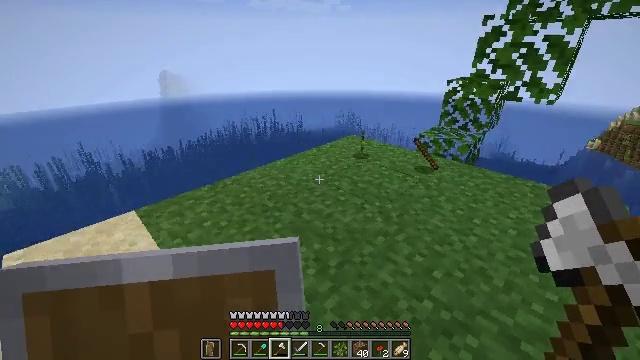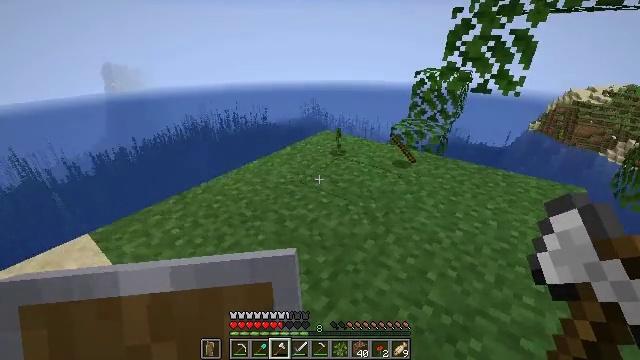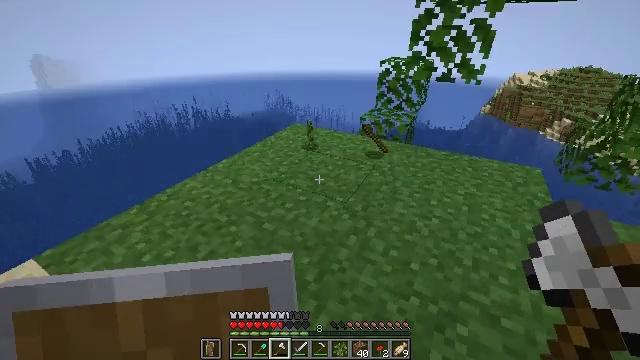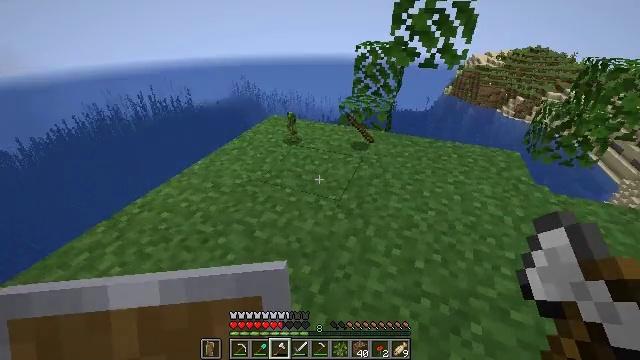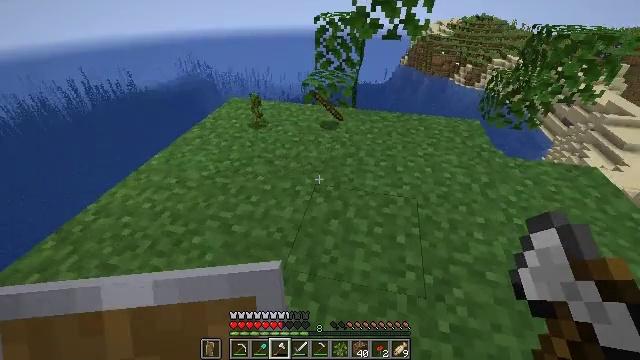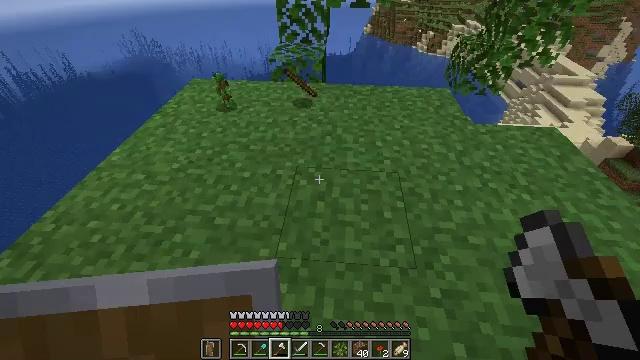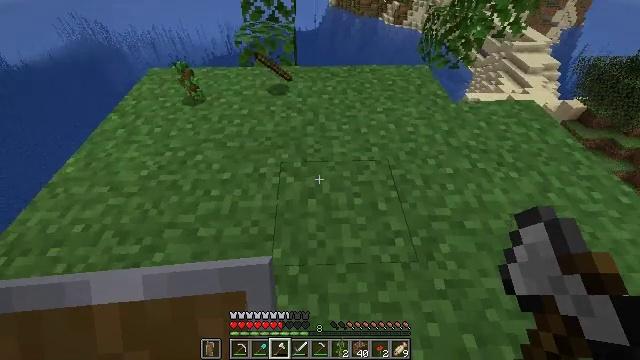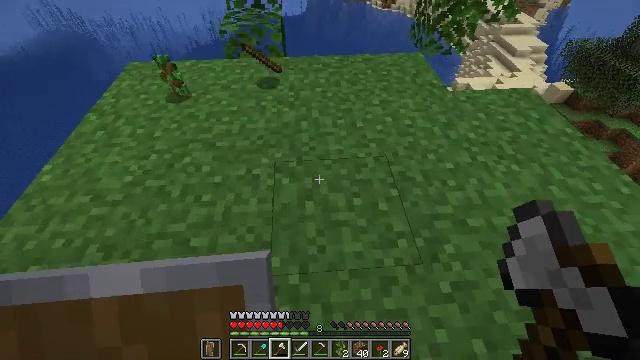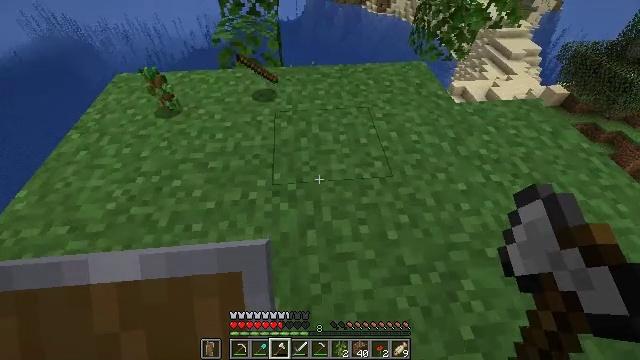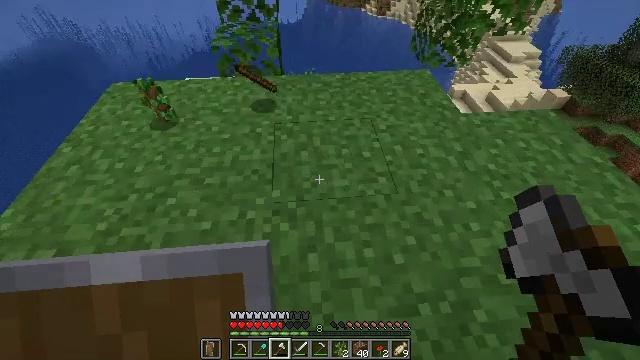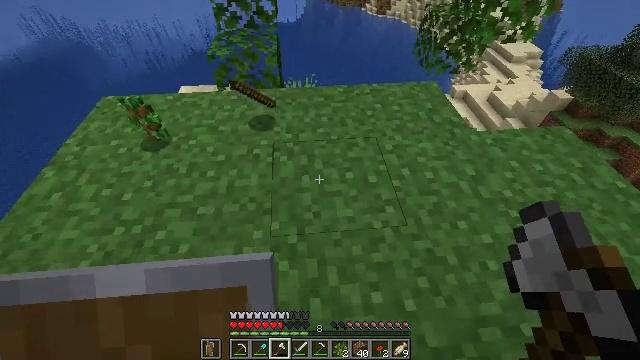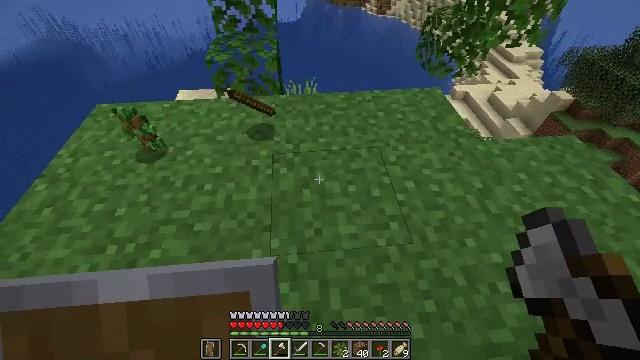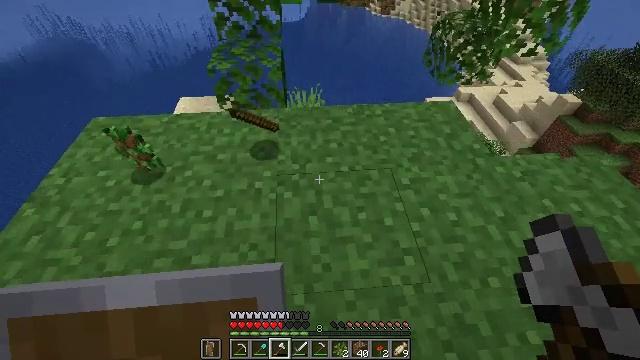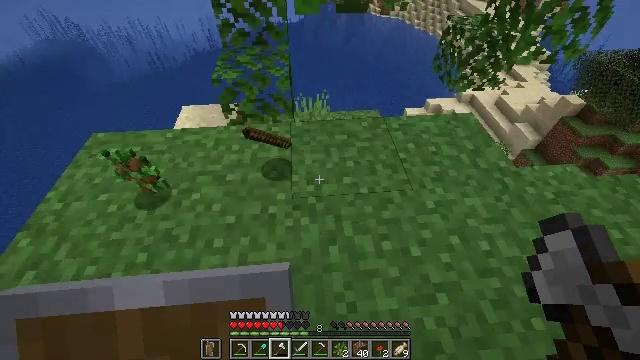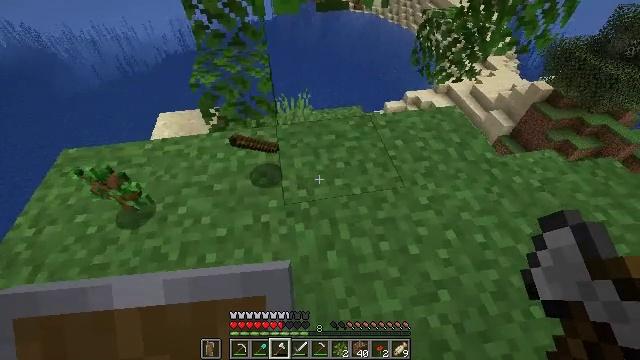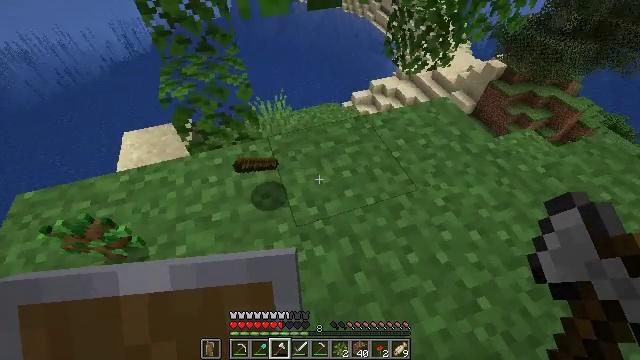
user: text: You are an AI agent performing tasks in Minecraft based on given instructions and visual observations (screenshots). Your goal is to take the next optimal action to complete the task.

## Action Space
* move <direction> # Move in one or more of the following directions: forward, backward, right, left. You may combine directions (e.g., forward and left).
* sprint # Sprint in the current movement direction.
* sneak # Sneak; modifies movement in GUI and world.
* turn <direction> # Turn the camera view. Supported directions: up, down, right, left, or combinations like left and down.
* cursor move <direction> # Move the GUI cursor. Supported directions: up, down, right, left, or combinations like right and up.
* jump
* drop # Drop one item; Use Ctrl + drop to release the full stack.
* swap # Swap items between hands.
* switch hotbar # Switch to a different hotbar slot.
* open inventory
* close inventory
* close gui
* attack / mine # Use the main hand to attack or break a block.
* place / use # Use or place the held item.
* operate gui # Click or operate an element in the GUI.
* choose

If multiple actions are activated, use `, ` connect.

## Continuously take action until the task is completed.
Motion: motion action
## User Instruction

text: Hunt the bee.
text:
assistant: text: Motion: move forward and move left, turn right and down
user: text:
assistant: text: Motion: move forward and move left, turn right and down
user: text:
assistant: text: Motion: move forward and move left, turn right and down
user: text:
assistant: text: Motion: move forward and move left, turn right and down
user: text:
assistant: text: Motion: move forward, turn right and down
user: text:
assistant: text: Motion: move forward, turn right and down
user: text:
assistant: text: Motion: move forward, turn right and down
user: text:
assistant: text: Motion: move forward
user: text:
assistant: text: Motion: move forward
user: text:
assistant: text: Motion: move forward
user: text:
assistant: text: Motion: move forward
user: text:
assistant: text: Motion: move forward and move left
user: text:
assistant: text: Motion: move forward and move left
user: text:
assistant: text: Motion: move forward and move left, turn right
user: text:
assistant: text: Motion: move forward and move left, turn right and down
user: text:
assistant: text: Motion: move forward and move left, turn right and down
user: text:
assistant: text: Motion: move forward and move left, turn right and down
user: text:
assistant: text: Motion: move forward and move left, turn right and down
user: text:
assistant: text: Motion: move forward and move left, turn right and down
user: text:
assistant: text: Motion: move forward, turn right and down
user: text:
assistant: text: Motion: move forward, turn right and down
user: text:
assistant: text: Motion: move forward, turn right and down
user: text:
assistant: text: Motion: move forward, turn right and down
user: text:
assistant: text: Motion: move forward, turn right and down
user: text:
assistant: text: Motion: move forward, turn right
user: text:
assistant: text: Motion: move forward, turn right
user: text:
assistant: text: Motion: move forward, turn right
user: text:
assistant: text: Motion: move forward, turn right
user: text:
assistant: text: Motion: turn right
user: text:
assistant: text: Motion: turn right and up